【题型】证明题　【知识点】立体几何　【难度】medium
(本题满分 14 分, 第 1 小题 6 分, 第 2 小题 8 分)

如图, 在三棱柱 $ABC-A_1B_1C_1$ 中, $AA_1 \perp$ 底面 $A_1B_1C_1$, $AC \perp AB$, $AC = AB = 4$, $AA_1 = 6$, 点 $E$, $F$ 分别为 $CA_1$ 与 $AB$ 的中点.

(1) 证明: $EF \parallel$ 平面 $BCC_1B_1$.

(2) 求 $B_1F$ 与平面 $AEF$ 所成角的正弦值.
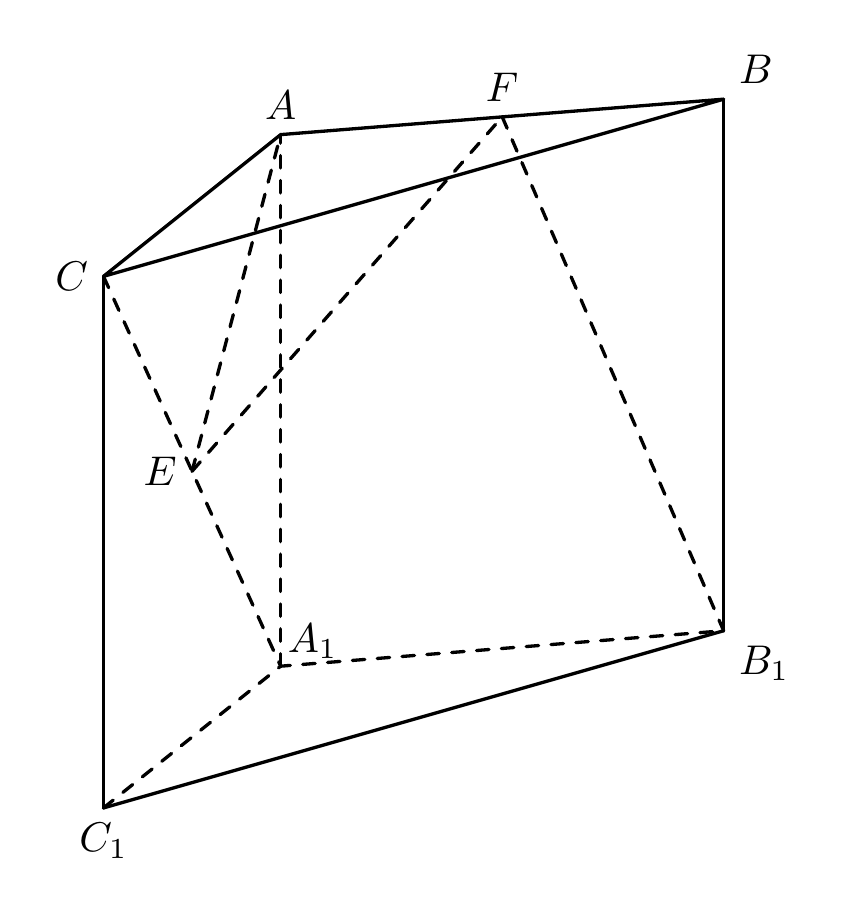
【解答】
【答案】 (1)证明见解析

(2) $\frac{3\sqrt{130}}{65}$

【分析】 (1) 首先以点 $A_1$ 为原点, 建立空间直角坐标系, 求平面 $BCC_1B_1$ 的法向量, 根据法向量与向量 $\overrightarrow{EF}$ 垂直, 即可判断线面平行;

(2) 首先求平面 $AEF$ 的法向量, 再代入线面角的向量公式, 即可求解.

【详解】 (1) 证明: $\because$ 直三棱柱 $ABC-A_1B_1C_1$ 中, $AC \perp AB$,

$\therefore$ 以 $A_1$ 为顶点建立空间坐标系如图,

$\because AC = AB = 4$, $AA_1 = 6$,

点 $E$, $F$ 分别为 $CA_1$ 与 $AB$ 的中点,

取 $B_1C_1$ 中点 $D$,

$\therefore A_1(0,0,0)$, $D(2,2,0)$, $E(2,0,3)$, $F(0,2,6)$

在 $\text{Rt}\triangle A_1B_1C_1$ 中, $A_1D \perp B_1C_1$,

$\because AA_1 \perp$ 平面 $A_1B_1C_1$, 且 $AA_1 \parallel BB_1$, $\therefore BB_1 \perp$ 平面 $A_1B_1C_1$,

$A_1D \subset$ 平面 $A_1B_1C_1$, $\therefore BB_1 \perp A_1D$, 且 $B_1C_1 \cap BB_1 = B_1$, $B_1C_1, BB_1 \subset$ 平面 $BCC_1B_1$,

$\therefore A_1D \perp$ 平面 $BCC_1B_1$,

$\therefore \overrightarrow{A_1D}$ 为平面 $BCC_1D_1$ 的一个法向量,

而 $\overrightarrow{EF} = (-2,2,3)$, $\overrightarrow{A_1D} = (2,2,0)$,

$\therefore \overrightarrow{EF} \cdot \overrightarrow{A_1D} = -4+4=0$,

$\therefore \overrightarrow{EF} \perp \overrightarrow{A_1D}$,

又 $EF \not\subset$ 平面 $BCC_1B_1$,

$\therefore EF \parallel$ 平面 $BCC_1B_1$;

(2) 易知 $A(0,0,6)$, $B_1(0,4,0)$,

$\therefore \overrightarrow{AF} = (0,2,0)$, $\overrightarrow{B_1F} = (0,-2,6)$,

设 $\vec{n}=(x,y,z)$ 是平面 $AEF$ 的一个法向量,

则 $\vec{n} \cdot \overrightarrow{AF} = 2y = 0$,

$\vec{n} \cdot \overrightarrow{EF} = -2x+2y+3z = 0$,

取 $x=1$, 则 $y=0$, $z=\frac{2}{3}$,

即 $\vec{n} = (1,0,\frac{2}{3})$,

设 $B_1F$ 与平面 $AEF$ 所成角为 $\theta$,

则 $\sin\theta = |\cos\langle\vec{n}, \overrightarrow{B_1F}\rangle|$

$= \frac{|\vec{n} \cdot \overrightarrow{B_1F}|}{|\vec{n}||\overrightarrow{B_1F}|} = \frac{4}{\frac{\sqrt{13}}{3} \times \sqrt{40}} = \frac{3\sqrt{130}}{65}$

故 $B_1F$ 与平面 $AEF$ 所成角的正弦值为 $\frac{3\sqrt{130}}{65}$.
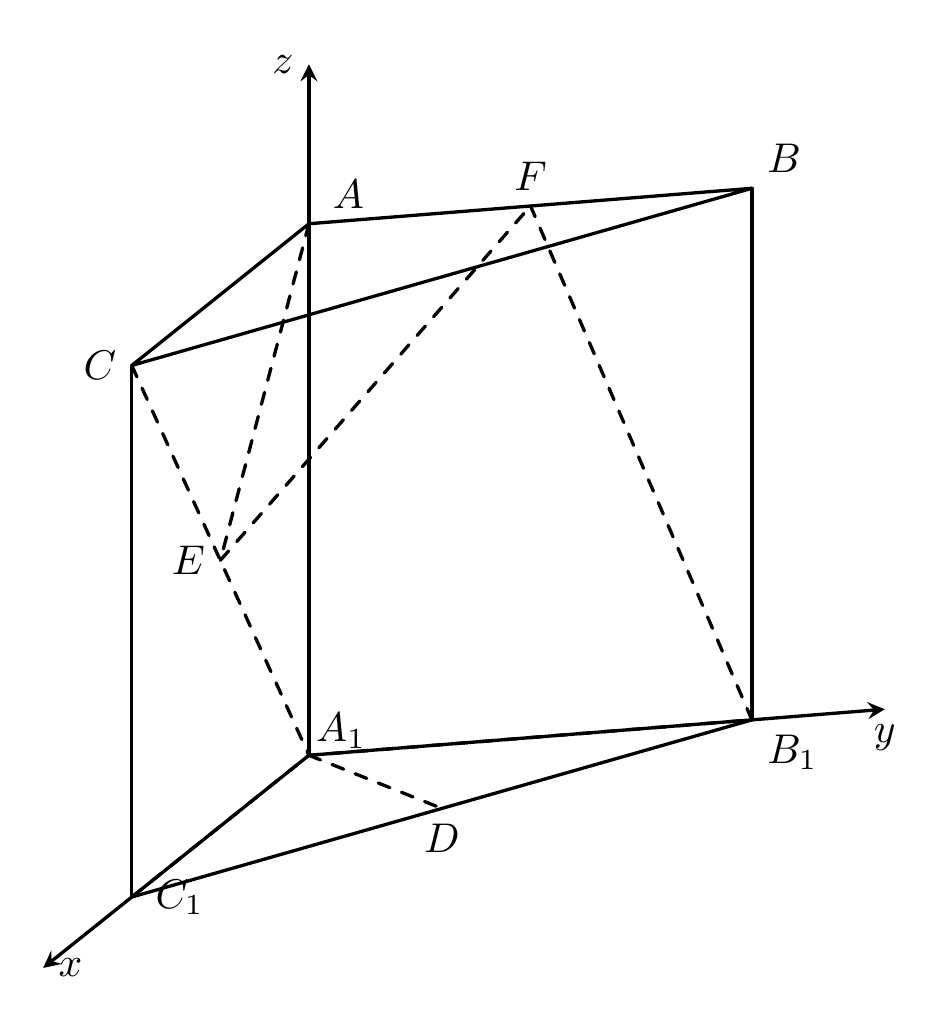